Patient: sex M, age 54
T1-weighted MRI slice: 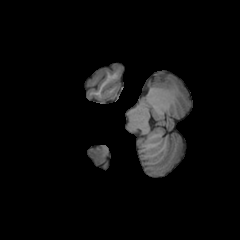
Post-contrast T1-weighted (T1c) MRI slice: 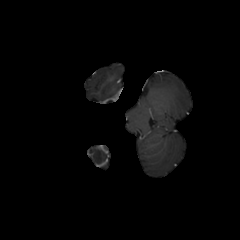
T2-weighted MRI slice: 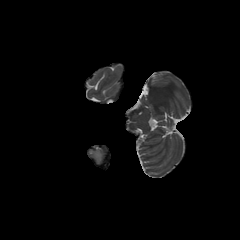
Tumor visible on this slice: yes
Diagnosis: Glioblastoma, IDH-wildtype
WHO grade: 4